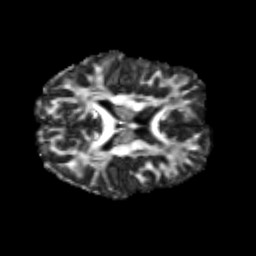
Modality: FA
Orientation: axial
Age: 23
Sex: male
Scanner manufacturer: siemens
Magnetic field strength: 3 T
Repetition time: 3.5 s
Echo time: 0.125 s